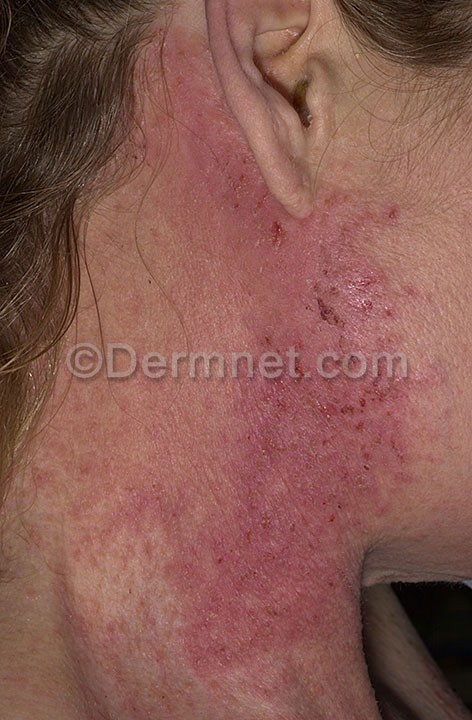
Disease: Bullous Disease Photos